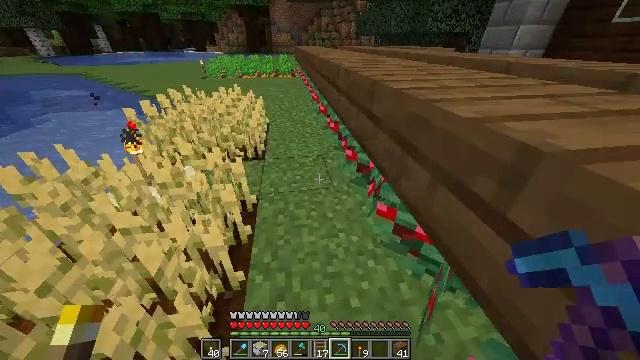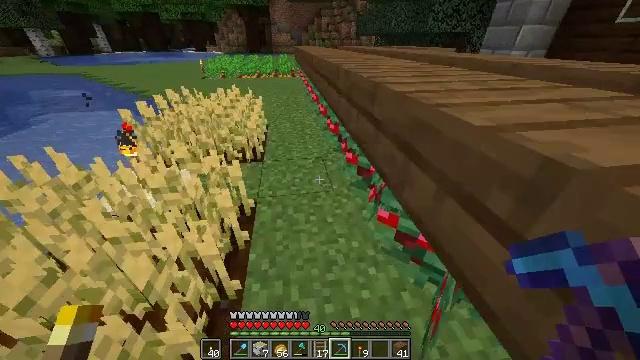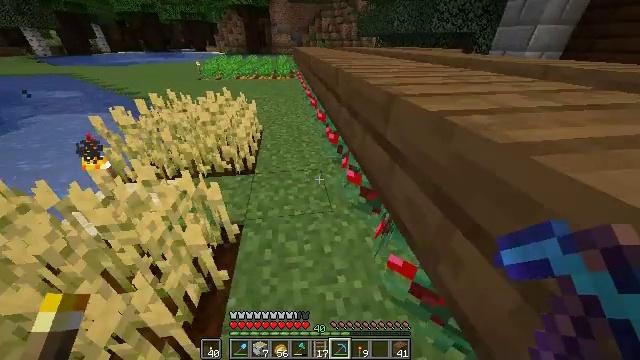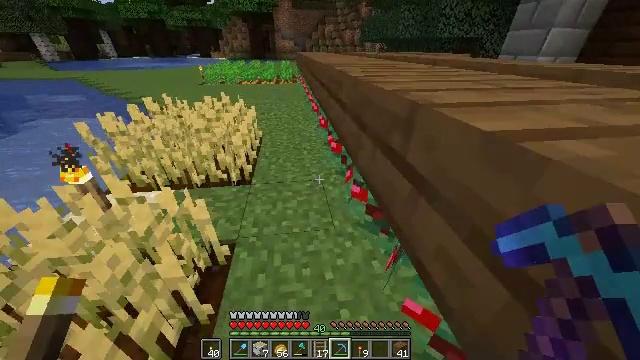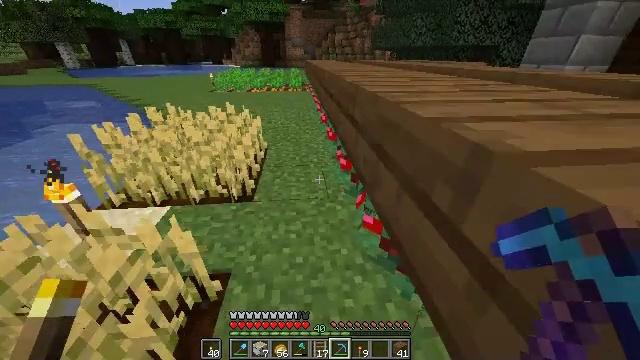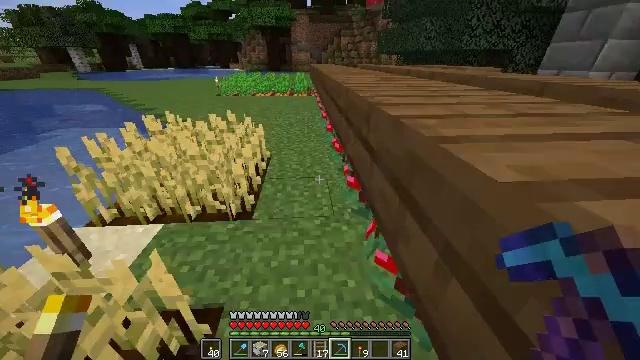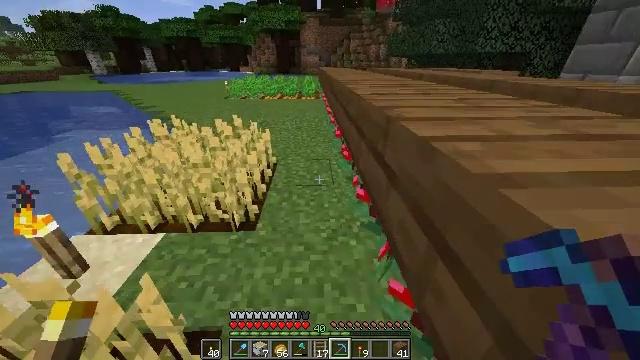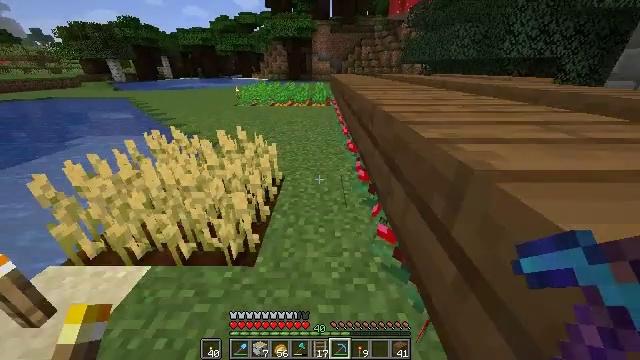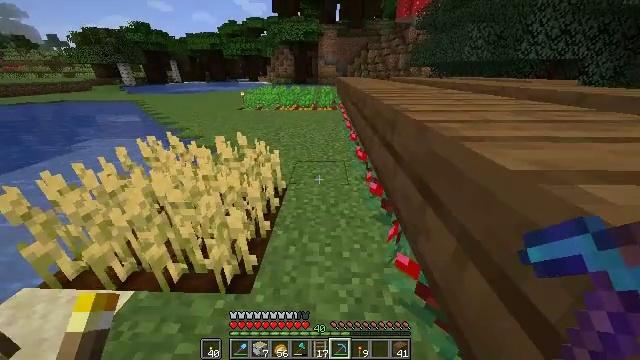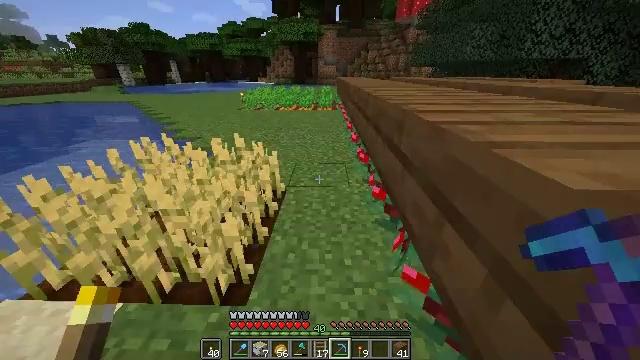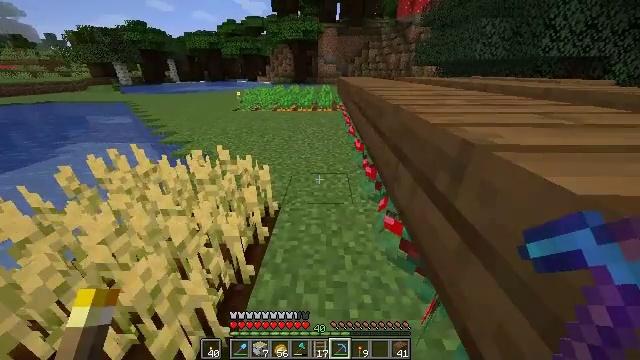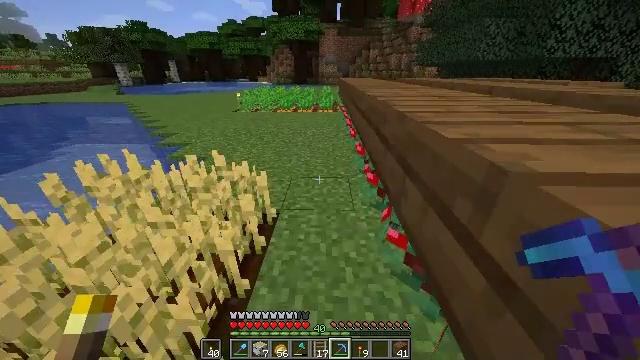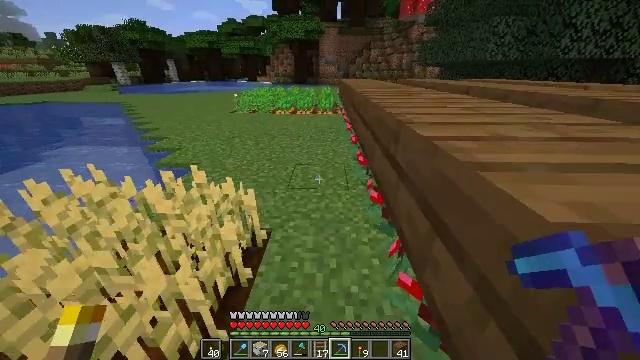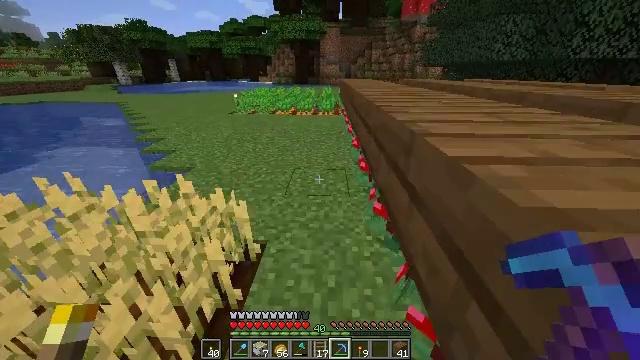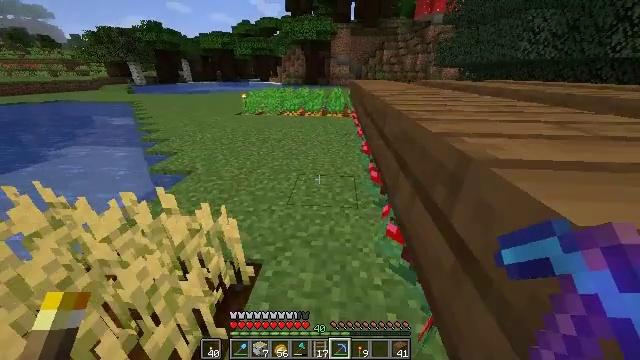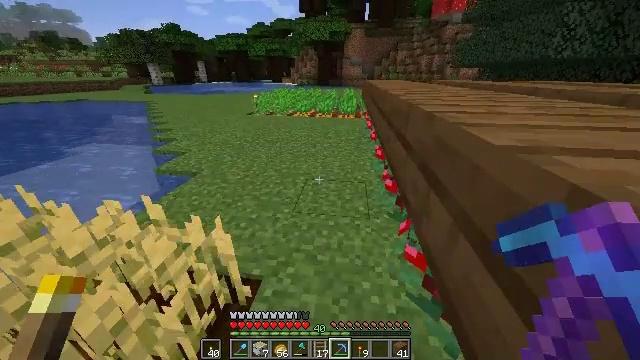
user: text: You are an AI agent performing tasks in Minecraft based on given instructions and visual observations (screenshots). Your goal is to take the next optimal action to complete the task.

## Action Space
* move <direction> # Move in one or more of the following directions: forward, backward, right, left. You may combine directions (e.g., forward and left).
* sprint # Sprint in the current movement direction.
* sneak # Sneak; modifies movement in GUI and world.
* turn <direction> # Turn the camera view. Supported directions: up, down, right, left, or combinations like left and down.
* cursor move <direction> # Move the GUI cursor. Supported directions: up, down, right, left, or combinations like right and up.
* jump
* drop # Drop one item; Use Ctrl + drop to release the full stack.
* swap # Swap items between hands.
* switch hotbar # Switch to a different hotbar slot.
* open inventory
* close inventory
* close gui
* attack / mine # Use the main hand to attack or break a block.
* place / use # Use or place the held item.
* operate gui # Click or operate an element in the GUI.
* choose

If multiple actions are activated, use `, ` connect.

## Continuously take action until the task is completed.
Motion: motion action
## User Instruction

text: Collect potatoes from the garden.
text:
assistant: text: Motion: move forward
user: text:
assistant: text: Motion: move forward
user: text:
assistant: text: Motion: move forward, sprint
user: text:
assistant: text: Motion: move forward, sprint, turn left and up
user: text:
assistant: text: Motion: move forward, sprint, turn left
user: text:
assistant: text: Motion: move forward, sprint, turn left
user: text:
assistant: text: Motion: move forward, sprint, turn left and up
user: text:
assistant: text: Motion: move forward, turn left
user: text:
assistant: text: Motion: move forward, sprint
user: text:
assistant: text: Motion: move forward, sprint
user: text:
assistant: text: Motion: move forward, sprint
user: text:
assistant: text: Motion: move forward
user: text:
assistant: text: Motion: move forward
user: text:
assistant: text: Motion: move forward, sprint, turn left
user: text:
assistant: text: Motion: move forward, sprint, turn left
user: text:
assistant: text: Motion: move forward, sprint, turn left
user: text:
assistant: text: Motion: move forward, sprint, turn left
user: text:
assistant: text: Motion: move forward, turn left and up
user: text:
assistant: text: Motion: move forward, sprint, turn left and up
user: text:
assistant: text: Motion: move forward, sprint, turn left and up
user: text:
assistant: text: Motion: move forward, sprint, turn left
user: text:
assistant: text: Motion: move forward, sprint
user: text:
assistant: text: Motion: move forward, turn left
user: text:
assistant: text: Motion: move forward, turn left
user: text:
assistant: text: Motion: move forward, sprint, turn left
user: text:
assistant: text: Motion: move forward, sprint, turn left
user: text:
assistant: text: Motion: move forward
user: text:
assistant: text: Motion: move forward
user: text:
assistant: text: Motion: move forward, jump
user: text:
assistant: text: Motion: move forward, jump